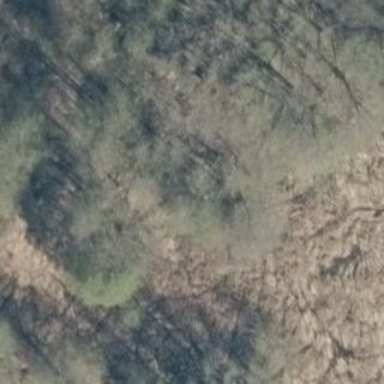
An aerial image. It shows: Forest area.